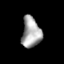
Tissue: lung
Cell type: Epithelial cells
Senescence score: 0.1631
Nuclear area (px): 572
Mean DAPI intensity: 165.82